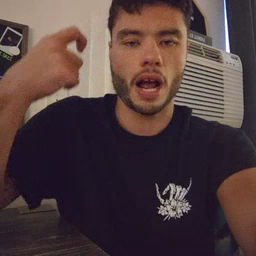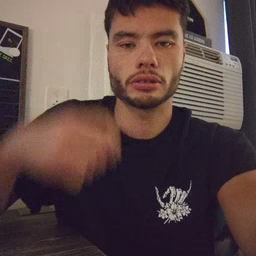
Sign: because